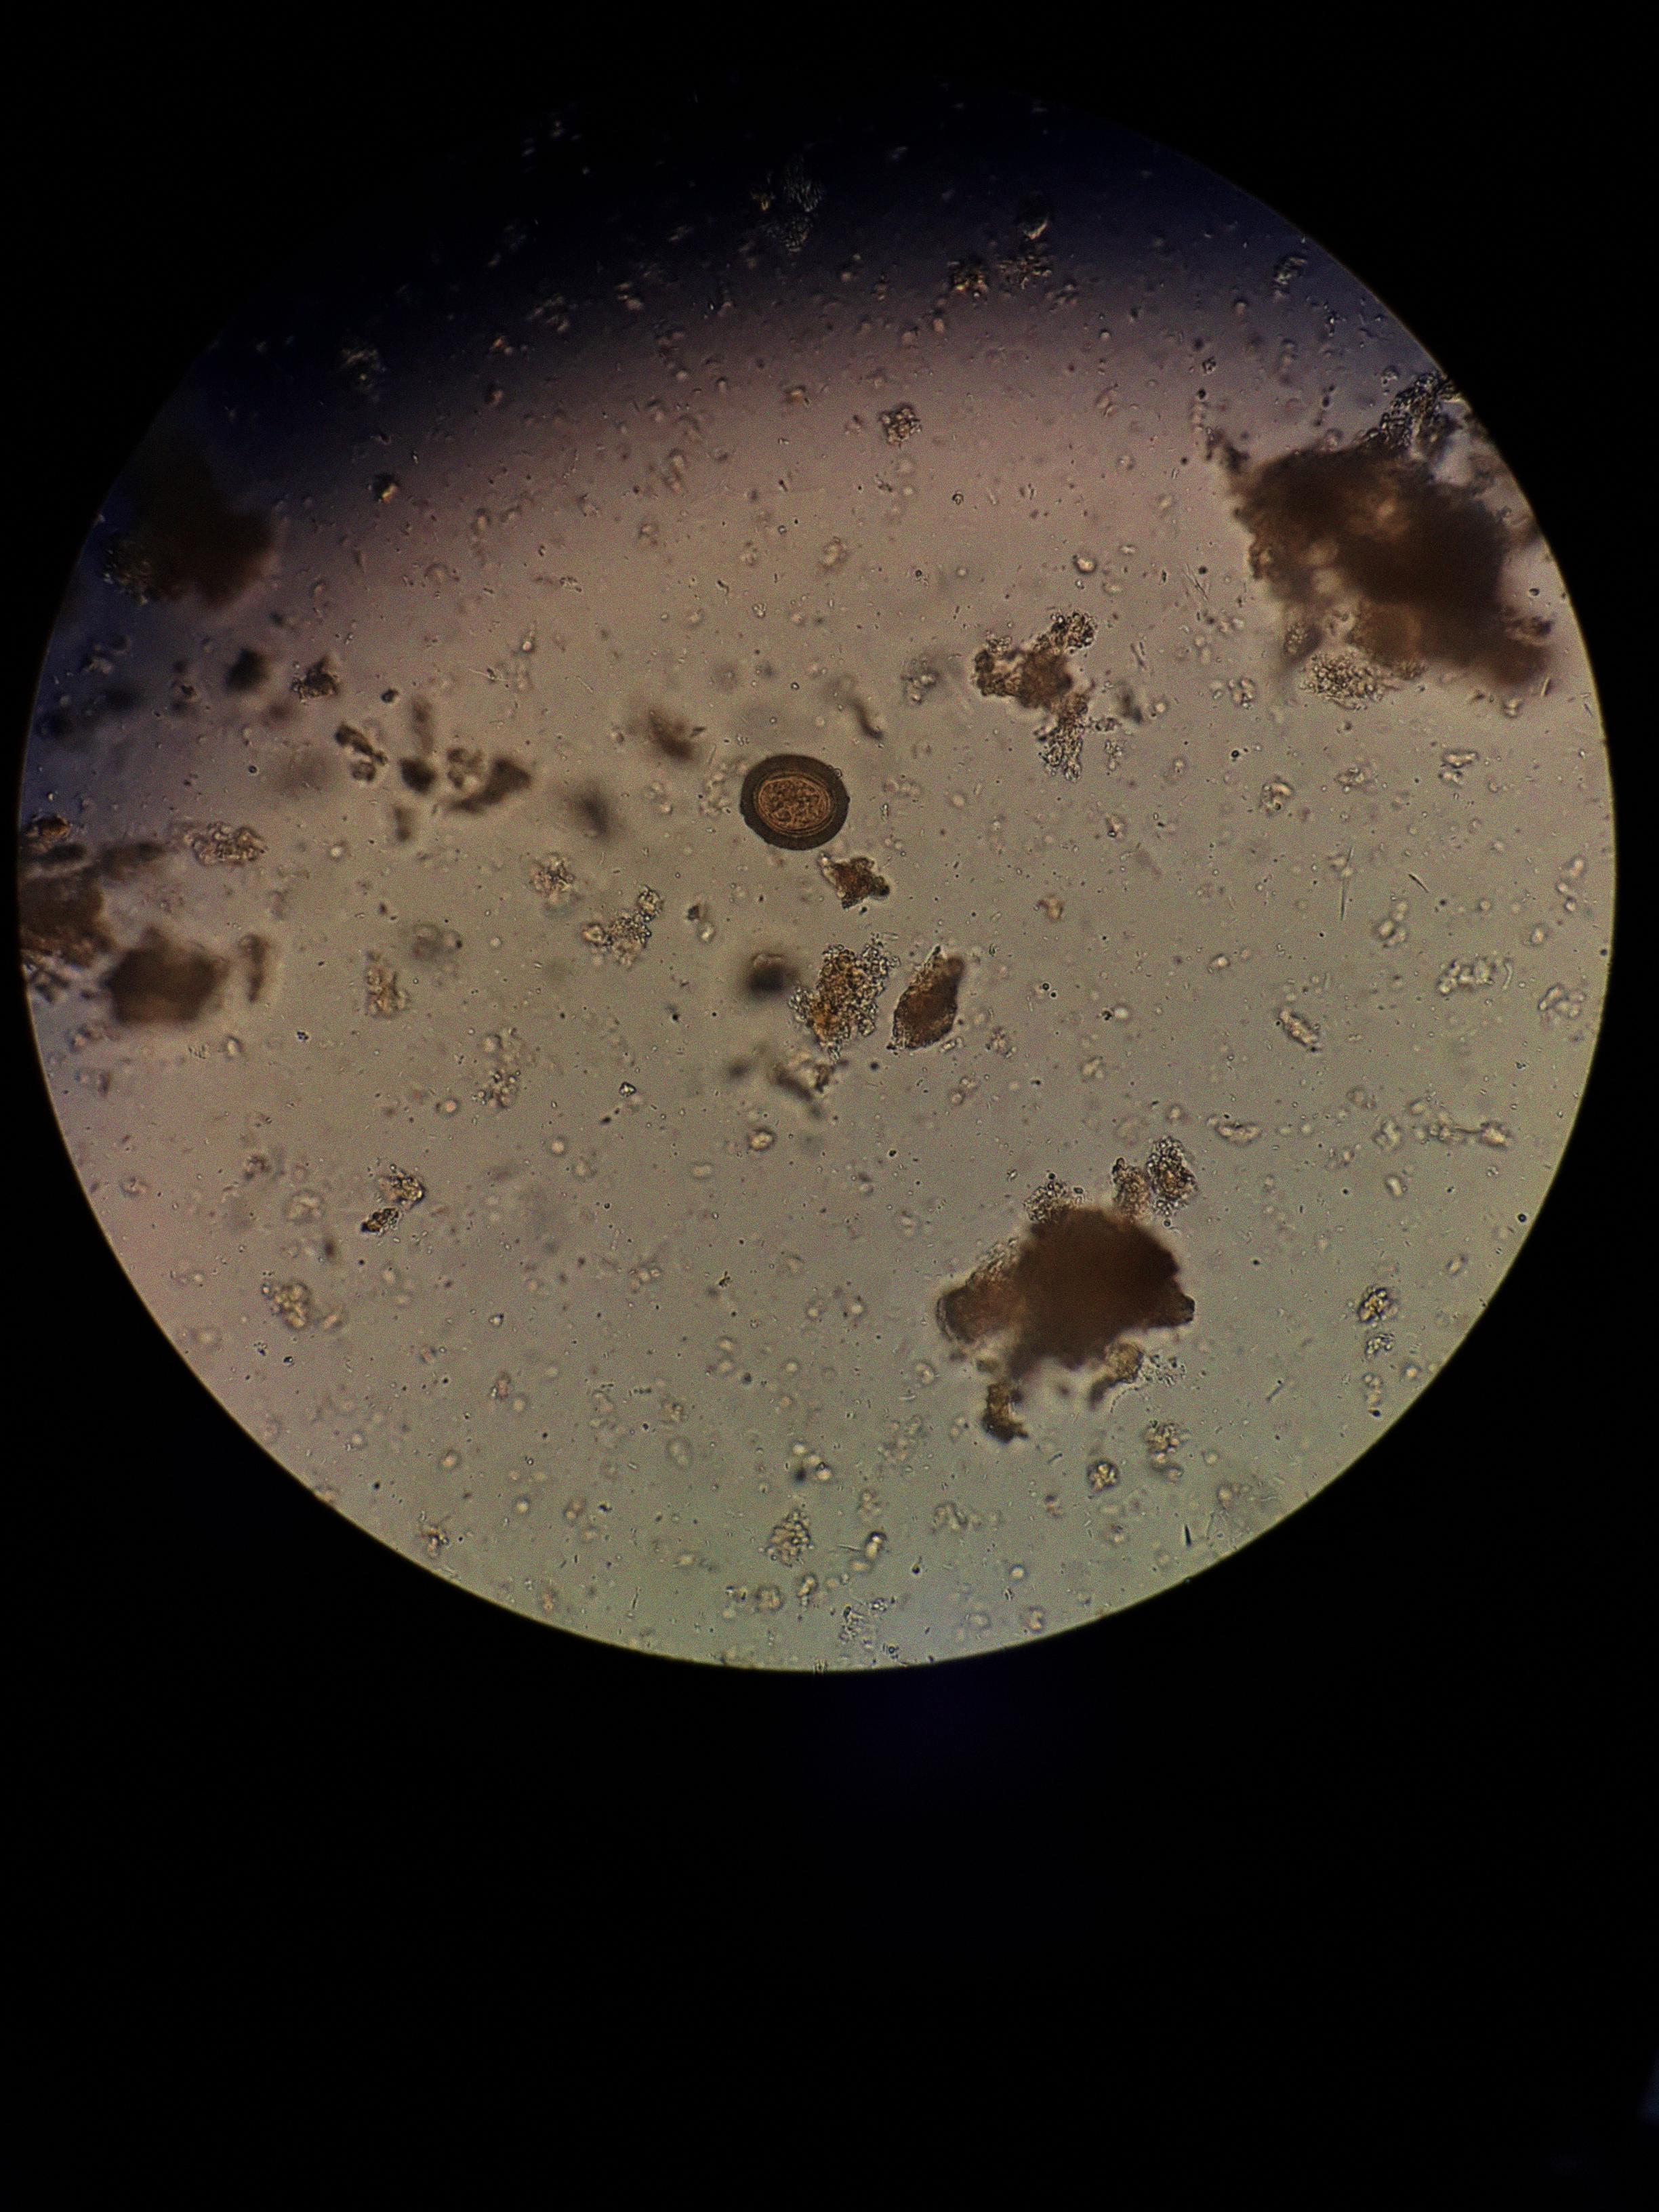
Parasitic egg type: Taenia spp. egg